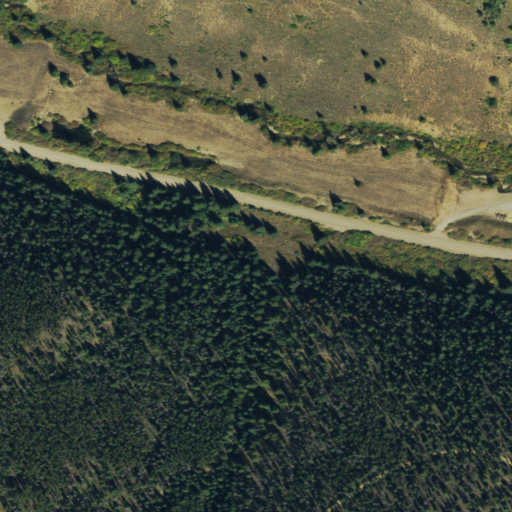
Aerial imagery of valley in Colorado named Greenhorn Gulch containing evergreen forest, herbaceous wetlands, deciduous forest, grassland, shrub, and woody wetlands